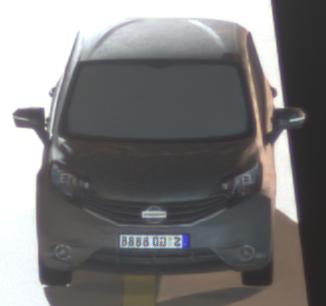
Make: Nissan
Model: Note 1.2
Detailed model: Note (E12) (10/13 - 12/16)
Model produced from: 2013/10
Model produced until: 2015/09
Doors: 5
Color: gray
Road condition: dry road
Daytime: night
Contrast: high contrast